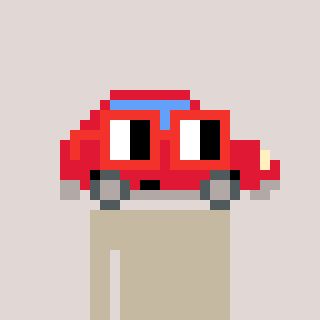
a pixel art character with square red glasses, a car-shaped head and a bege-colored body on a warm background